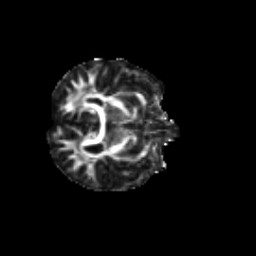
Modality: FA
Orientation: axial
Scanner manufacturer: siemens
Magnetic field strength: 3 T
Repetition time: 9.2 s
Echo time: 0.084 s